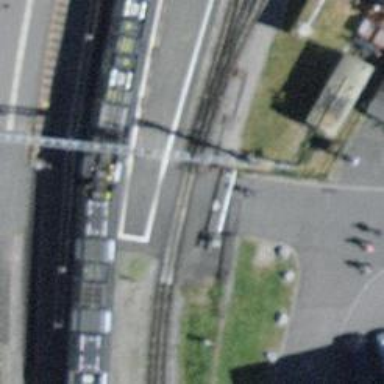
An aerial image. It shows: Railway crossing with barrier.